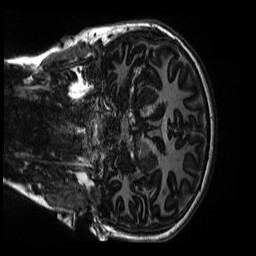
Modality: MP2RAGE
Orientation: coronal
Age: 10
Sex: female
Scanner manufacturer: siemens
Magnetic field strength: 3 T
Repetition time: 4 s
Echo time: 0.00303 s